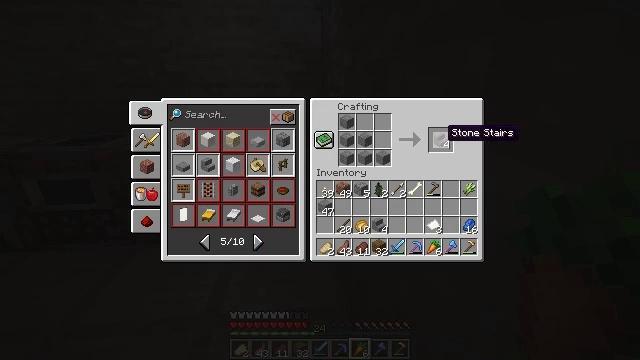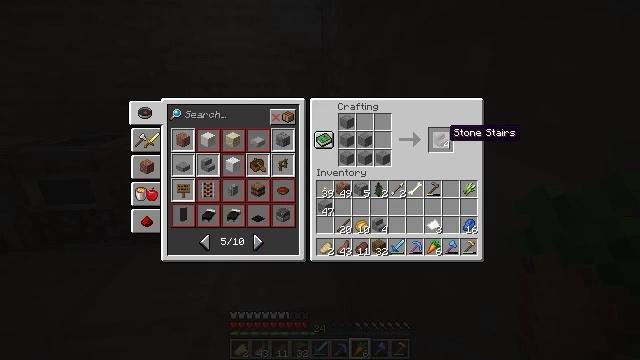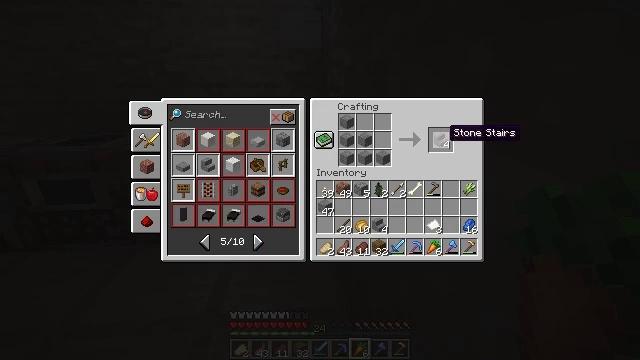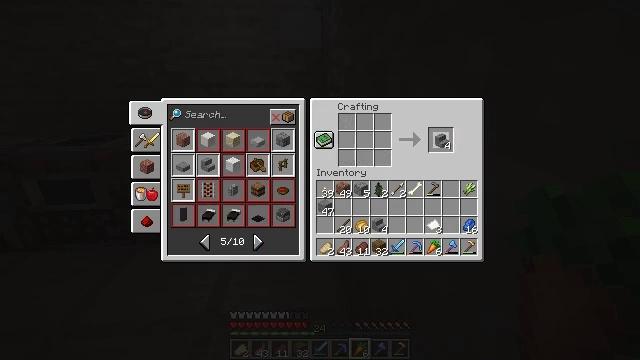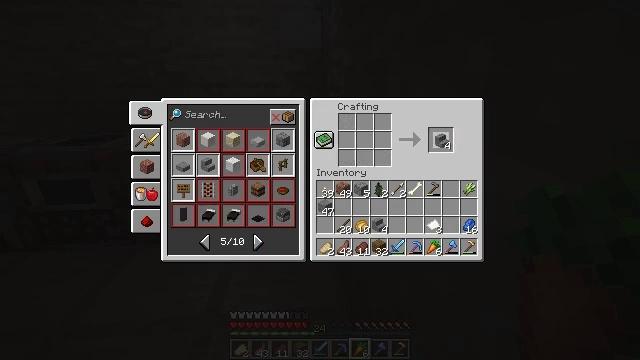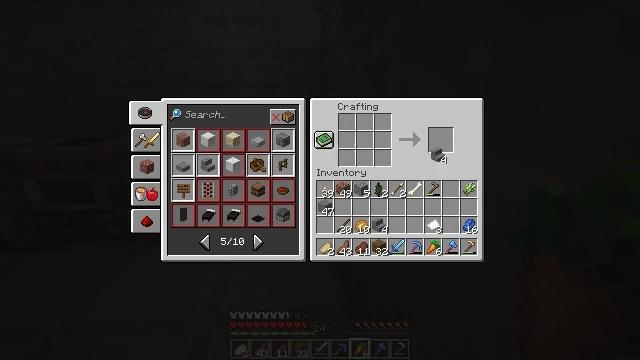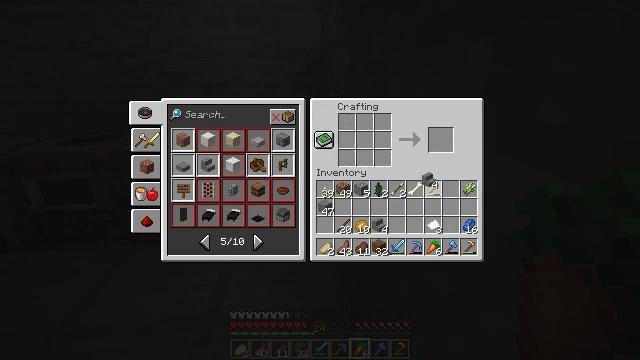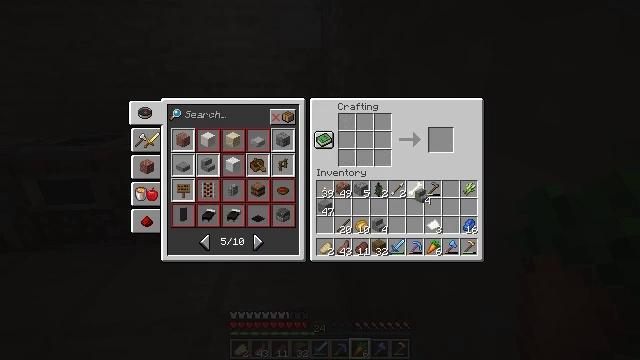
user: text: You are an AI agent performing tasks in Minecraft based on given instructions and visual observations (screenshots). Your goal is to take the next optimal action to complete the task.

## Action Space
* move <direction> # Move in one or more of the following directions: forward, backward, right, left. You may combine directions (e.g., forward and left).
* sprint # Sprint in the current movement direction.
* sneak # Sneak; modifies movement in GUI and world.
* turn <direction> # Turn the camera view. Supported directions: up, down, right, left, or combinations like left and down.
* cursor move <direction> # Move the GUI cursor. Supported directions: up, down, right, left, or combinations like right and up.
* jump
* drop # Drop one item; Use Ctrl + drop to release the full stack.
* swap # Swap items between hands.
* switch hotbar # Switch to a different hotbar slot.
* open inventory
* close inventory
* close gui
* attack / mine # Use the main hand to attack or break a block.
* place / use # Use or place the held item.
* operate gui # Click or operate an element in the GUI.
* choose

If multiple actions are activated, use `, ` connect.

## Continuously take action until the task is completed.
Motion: motion action
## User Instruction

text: Make stone stairs with stone in the crafting table.
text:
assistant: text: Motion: no_op
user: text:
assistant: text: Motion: no_op
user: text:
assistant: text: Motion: attack / mine
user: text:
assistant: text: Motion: attack / mine
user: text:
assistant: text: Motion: turn down
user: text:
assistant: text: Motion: turn left and down
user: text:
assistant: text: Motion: turn left and down
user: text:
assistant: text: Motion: no_op